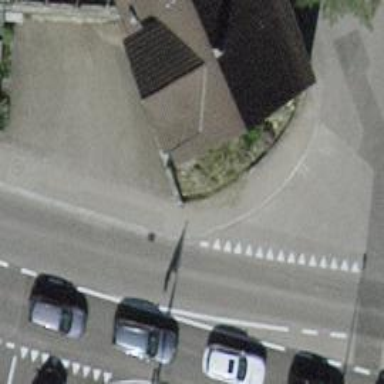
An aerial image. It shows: Asphalt sidewalk.